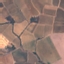
Land use / land cover: PermanentCrop